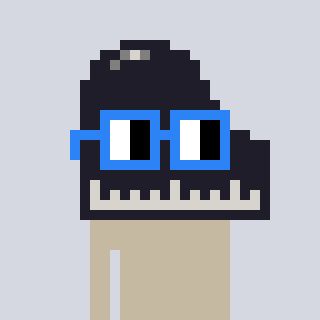
a pixel art character with square blue glasses, a piano-shaped head and a gold-colored body on a cool background